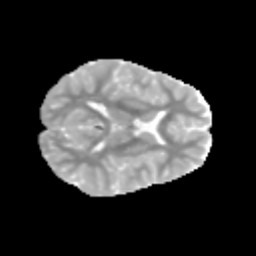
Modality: MD
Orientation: axial
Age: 9
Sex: female
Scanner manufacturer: siemens
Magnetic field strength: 3 T
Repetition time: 3.8 s
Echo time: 0.07 s